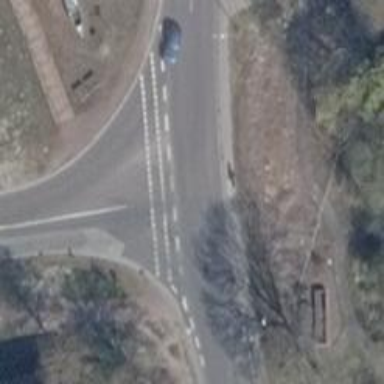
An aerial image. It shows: Secondary road with asphalt surface leading to roundabout.